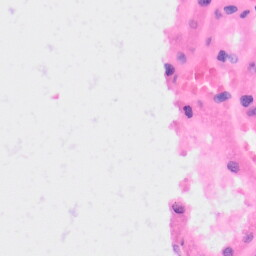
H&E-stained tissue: Kidney